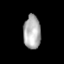
Tissue: lung
Cell type: Epithelial cells
Senescence score: 0.2037
Nuclear area (px): 567
Mean DAPI intensity: 174.785